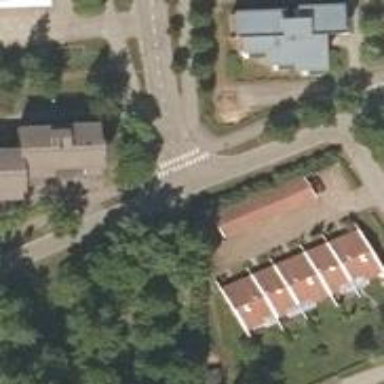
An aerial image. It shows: Crossing on the cycleway marked as zebra crossing.